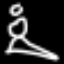
Label: angel